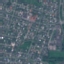
Land use / land cover: Residential